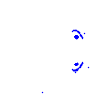
Particle: pion